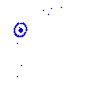
Particle: pion